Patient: sex F, age 83
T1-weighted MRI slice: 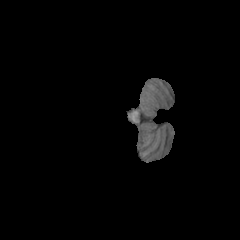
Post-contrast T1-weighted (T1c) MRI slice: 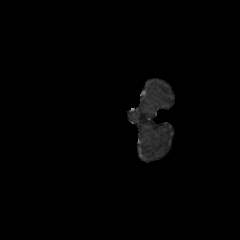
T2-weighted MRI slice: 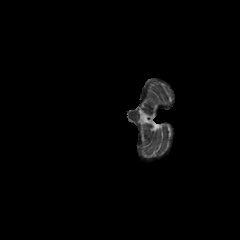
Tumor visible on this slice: no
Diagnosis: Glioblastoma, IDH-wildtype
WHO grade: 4